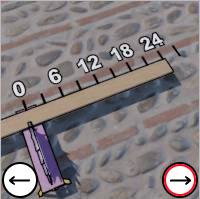
Task: length
Answer: 24
First scale value: 6.0